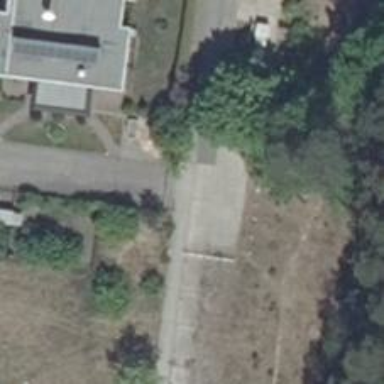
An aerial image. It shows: Parking aisle designated as service road.